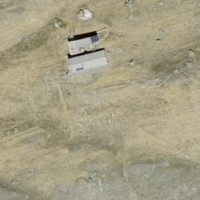
EUNIS habitat code: 48
Species observed at this site:
Pyrrhocorax graculus